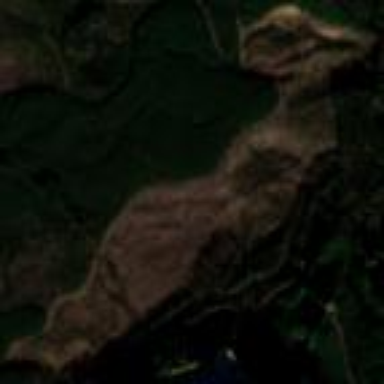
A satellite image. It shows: Clearcut area created by human activity.